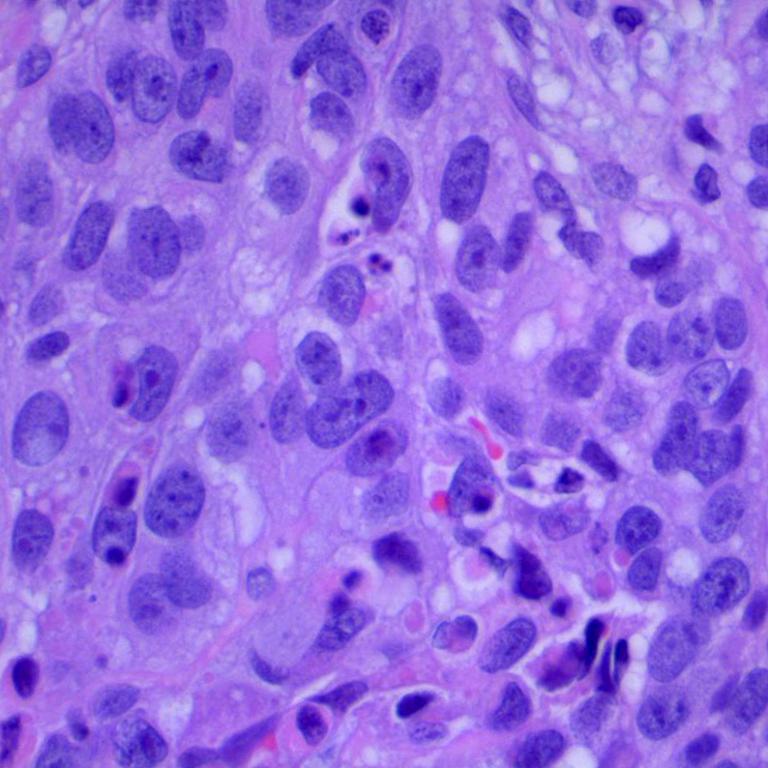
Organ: lung
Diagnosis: squamous carcinomas